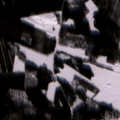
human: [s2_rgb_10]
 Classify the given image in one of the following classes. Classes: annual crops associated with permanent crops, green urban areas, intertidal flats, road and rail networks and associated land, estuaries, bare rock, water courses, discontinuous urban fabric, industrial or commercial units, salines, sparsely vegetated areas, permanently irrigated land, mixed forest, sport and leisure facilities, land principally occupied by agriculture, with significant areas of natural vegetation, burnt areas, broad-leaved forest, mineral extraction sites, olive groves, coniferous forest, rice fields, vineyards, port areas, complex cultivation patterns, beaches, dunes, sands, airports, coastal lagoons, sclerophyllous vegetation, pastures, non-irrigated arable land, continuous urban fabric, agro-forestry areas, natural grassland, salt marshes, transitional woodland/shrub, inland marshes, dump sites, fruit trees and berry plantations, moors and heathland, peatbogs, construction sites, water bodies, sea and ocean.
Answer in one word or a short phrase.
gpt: non-irrigated arable land, land principally occupied by agriculture, with significant areas of natural vegetation, coniferous forest, mixed forest